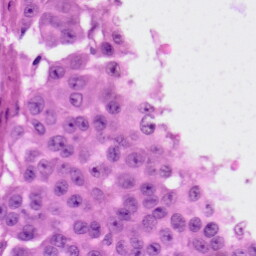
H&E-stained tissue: Skin